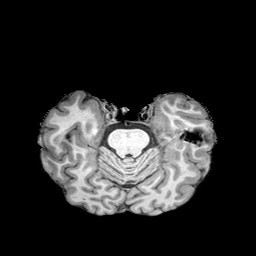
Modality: T1w
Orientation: coronal
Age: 28
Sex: female
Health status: healthy